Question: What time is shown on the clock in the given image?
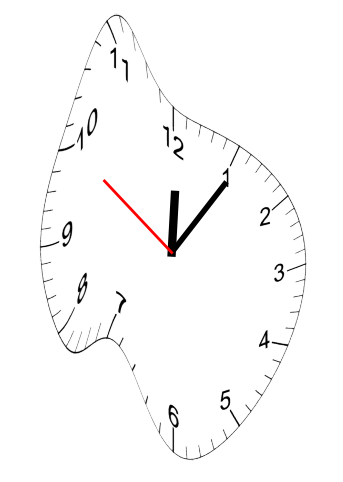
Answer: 12:05:50